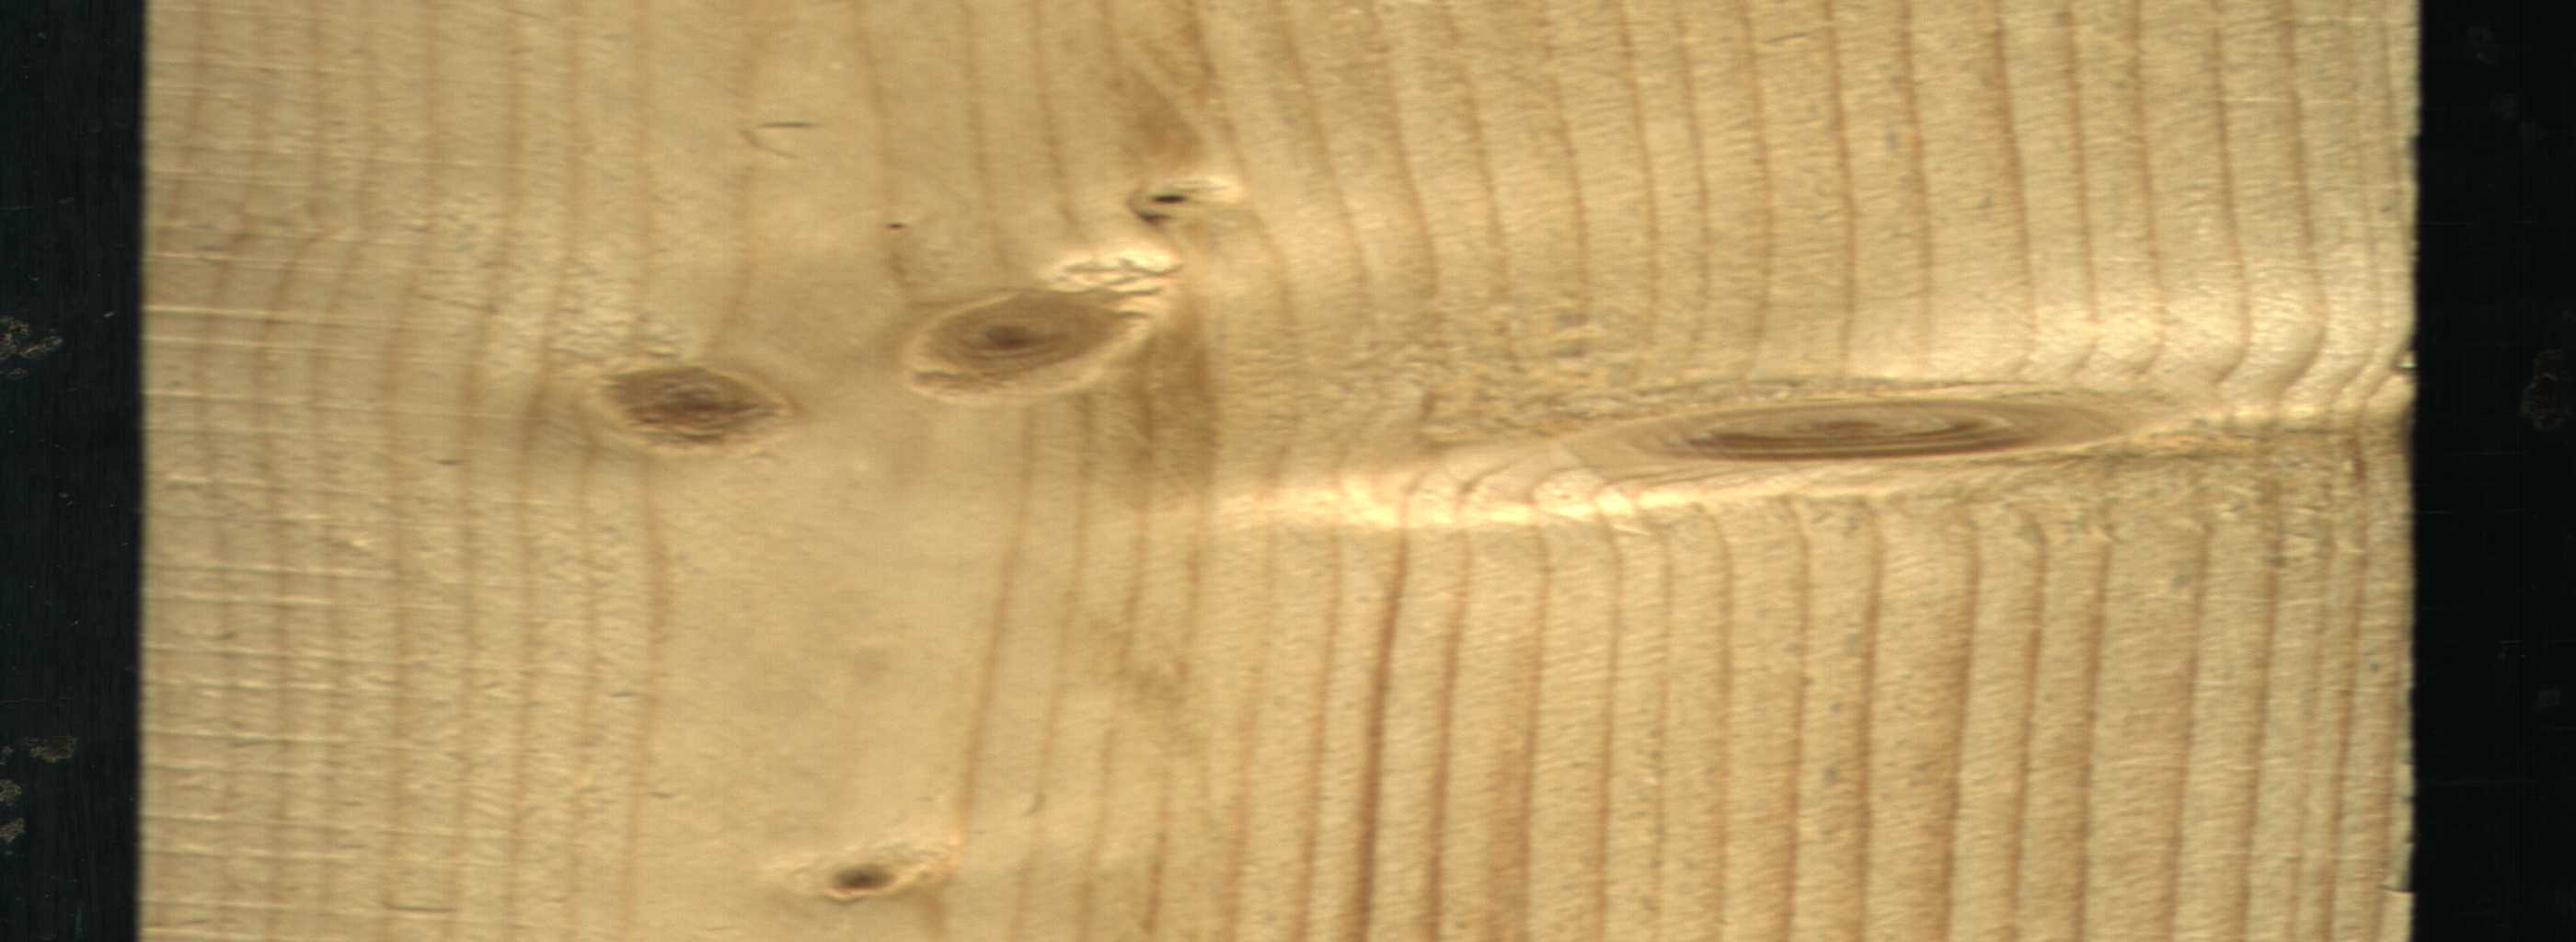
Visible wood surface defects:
Dead_Knot
Live_Knot
Live_Knot
Live_Knot
Live_Knot